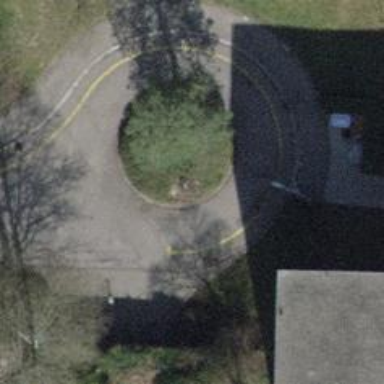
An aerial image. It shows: Turning loop on the road.